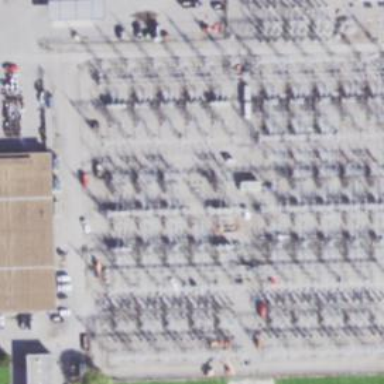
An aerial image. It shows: Switch used for power control.